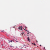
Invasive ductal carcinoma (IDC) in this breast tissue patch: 0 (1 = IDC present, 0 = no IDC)